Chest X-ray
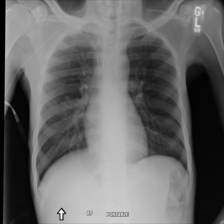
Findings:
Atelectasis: negative
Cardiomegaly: negative
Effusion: negative
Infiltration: negative
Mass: negative
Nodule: negative
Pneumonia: negative
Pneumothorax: negative
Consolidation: negative
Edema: negative
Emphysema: negative
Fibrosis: negative
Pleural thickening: negative
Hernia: negative